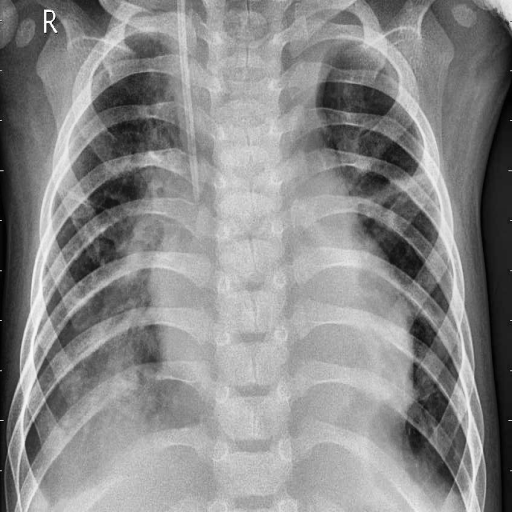
Finding: PNEUMONIA